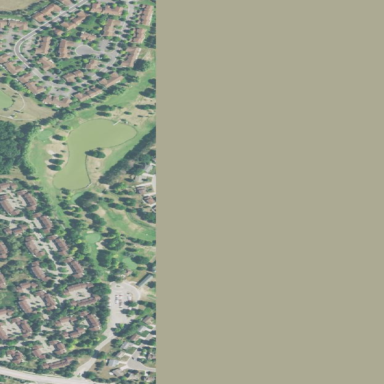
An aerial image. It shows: Golf course surrounded by greenery.